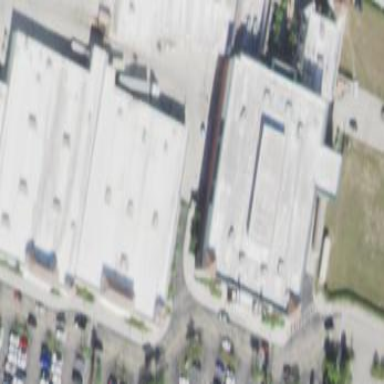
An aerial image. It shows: Building.